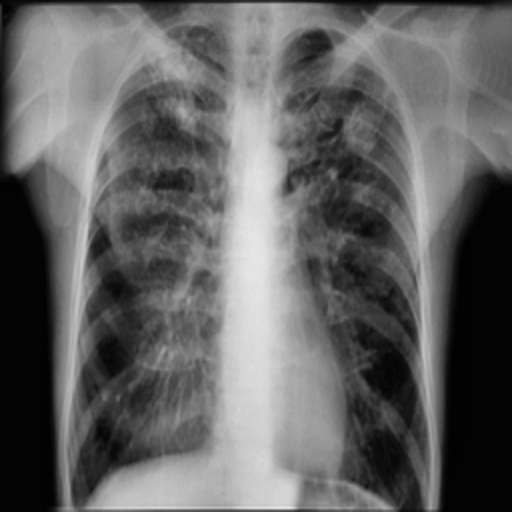
Finding: TUBERCULOSIS